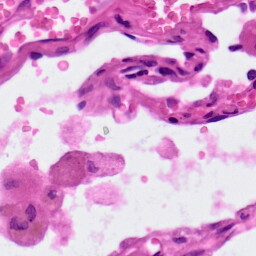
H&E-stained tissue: Lung